Frequency: 50000
Velocity: 0,155
Power: 41,8
Pulse duration: 0,0000001
Pass count: 1
Magnification: 10
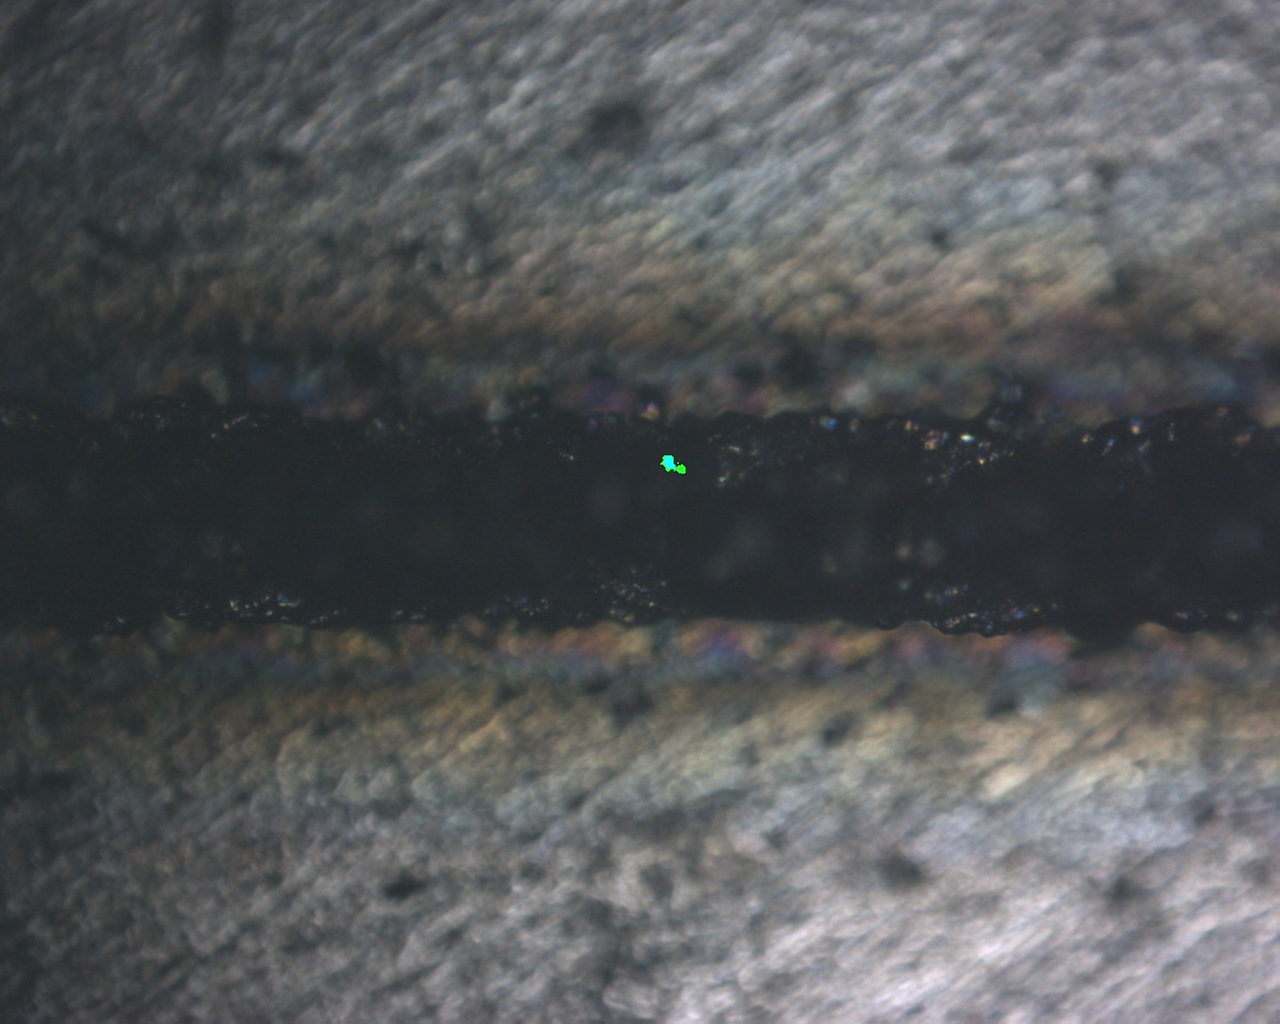
Measured width: 132.211
Other width: 89.684